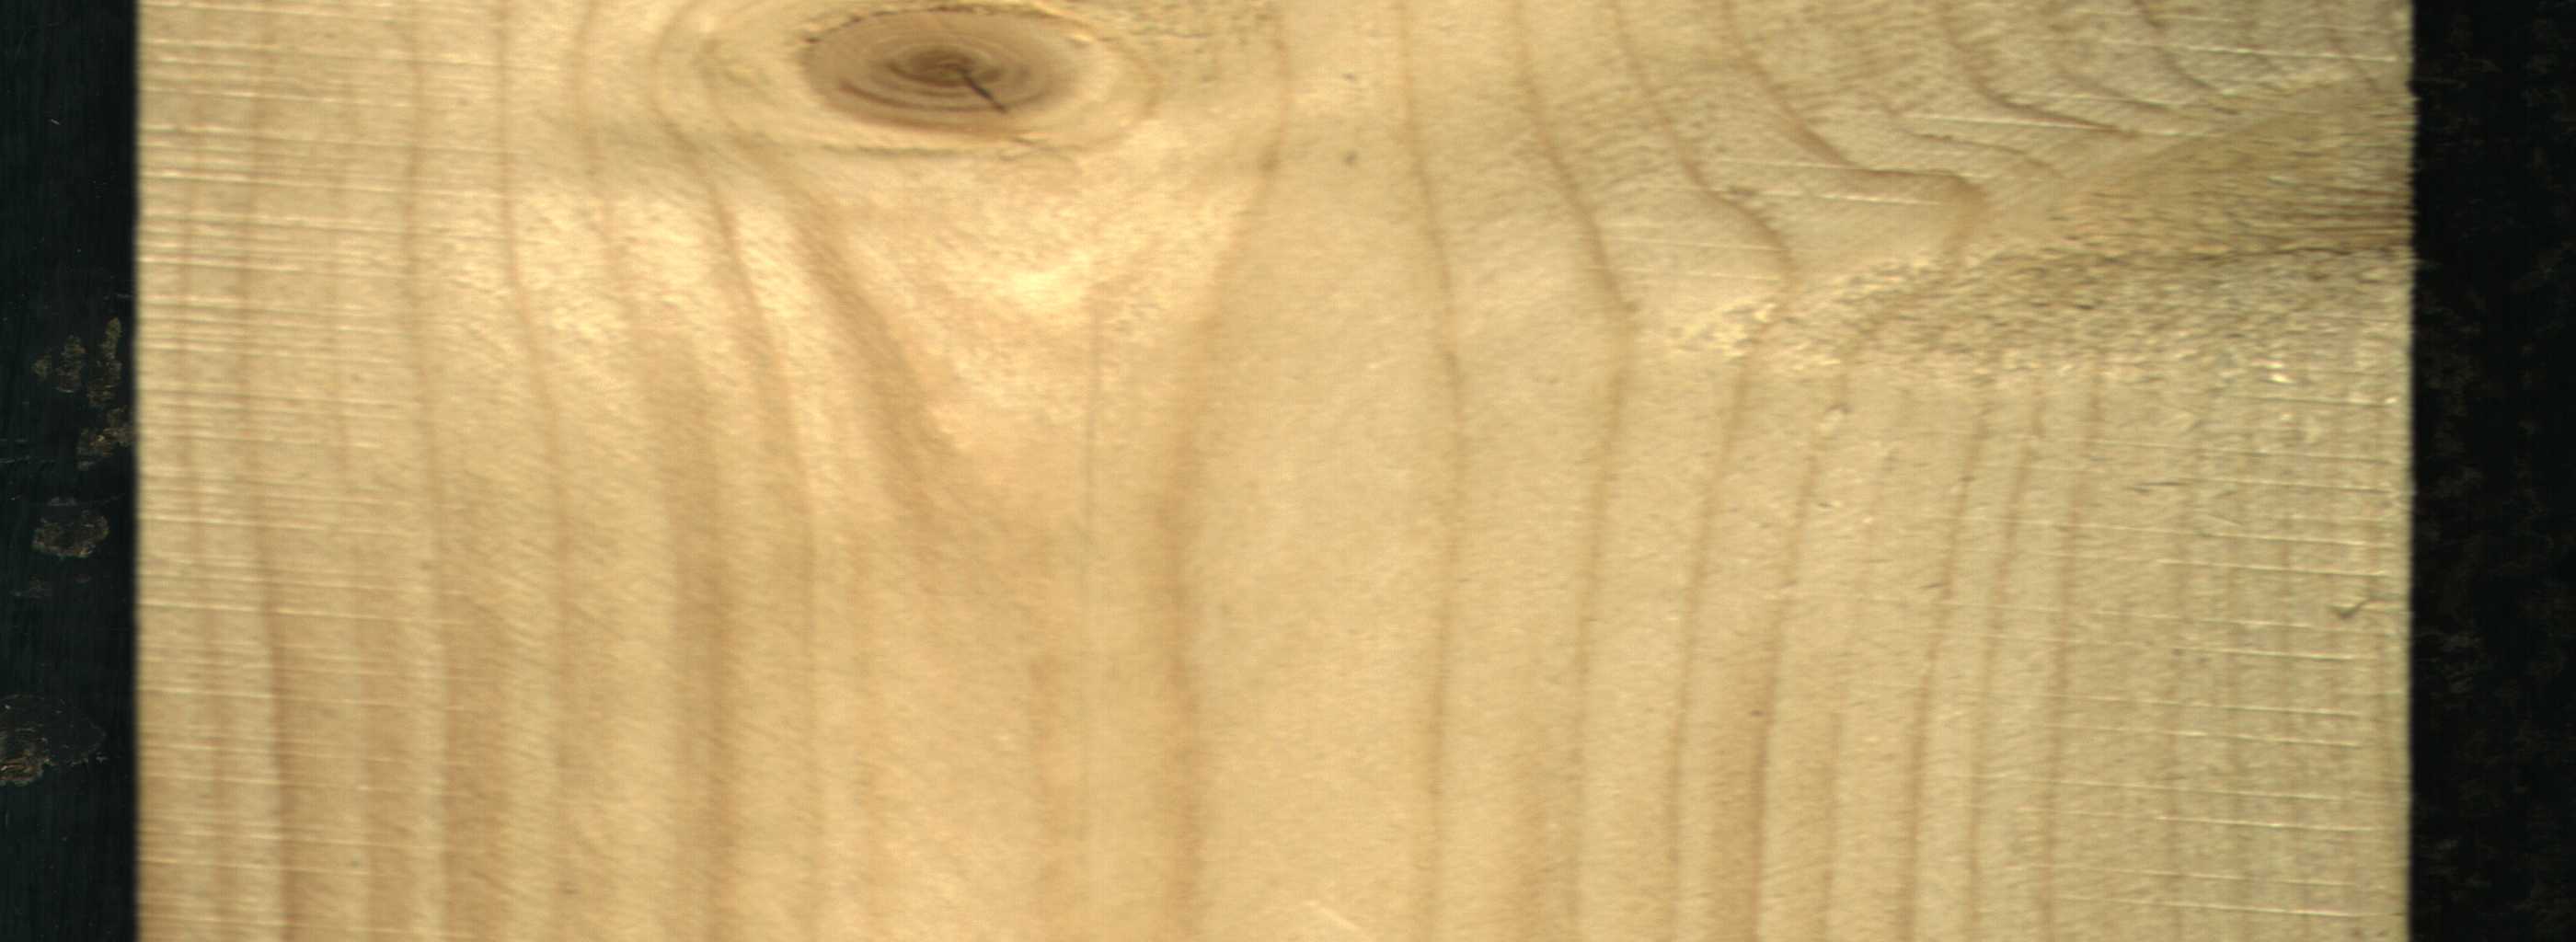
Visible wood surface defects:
Live_Knot
Live_Knot